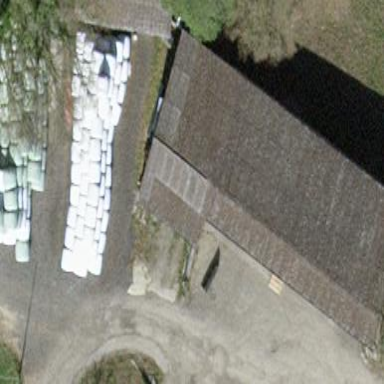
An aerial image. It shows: Skillion-roofed farm auxiliary building.